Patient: sex F, age 65
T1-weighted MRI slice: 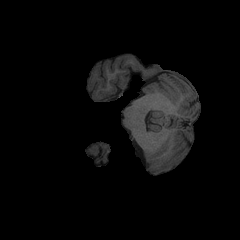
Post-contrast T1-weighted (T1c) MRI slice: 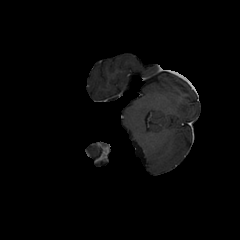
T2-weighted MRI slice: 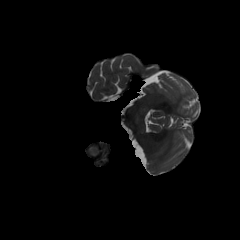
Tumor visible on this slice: no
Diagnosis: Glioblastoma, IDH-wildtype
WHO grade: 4